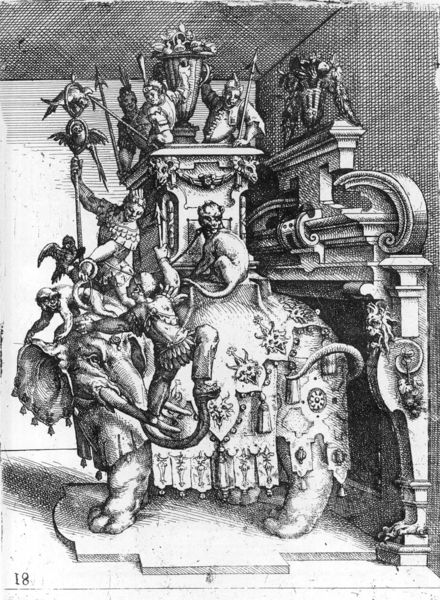
Titel: Architectura (Nürnberg 1598)
Künstler: Wendel Dietterlin
Schlagwörter: vogel, menschen, männer, schwarz, zimmer, tier, tiere, tuch, fest, sessel, personen, kamin, affe, sitz, stab, grafik, krieg, lanze, thron, korb, stuck, platte, exotisch, groß, druck, druckgrafik, schraffur, stich, tracht, fisch, ziffer, baldachin, speere, papagei, kupferstich, raubkatze, elefant, rüssel, groteske, affen, aufbau, raubtier, elephant, feldzeichen, hochsteigen, 18, schabrakke, tarcht, schraffur kreuzschraffur, radiernung